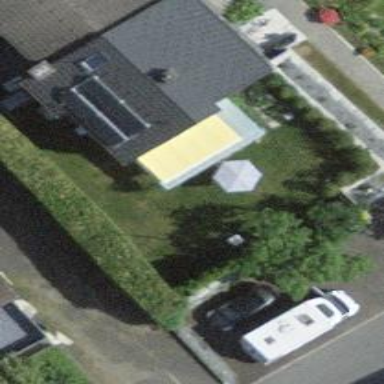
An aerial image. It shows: Parking area.